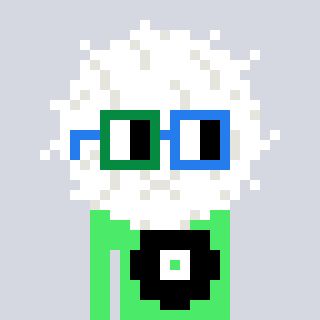
a pixel art character with square green and blue glasses, a cottonball-shaped head and a teal-colored body on a cool background